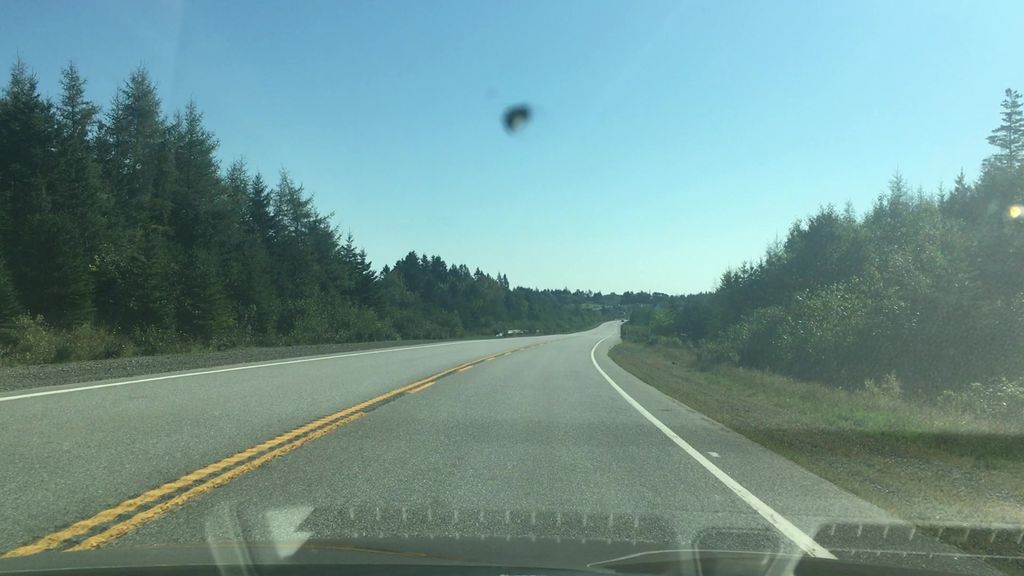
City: halifax